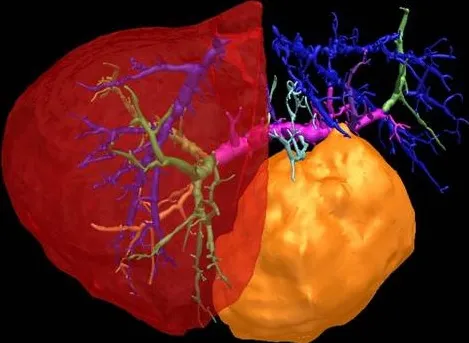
Three-dimensional computation from a preoperative CT scan of the patient with a large liver metastasis (superior view). The portal vein is pink and green, the hepatic veins are blue, and the tumor is yellow.
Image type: radiology (ct)